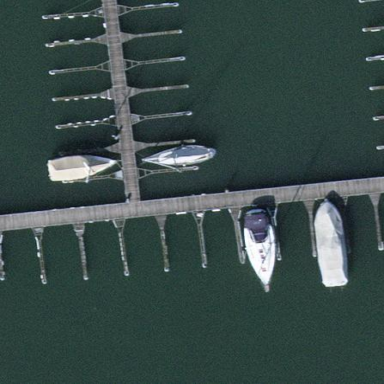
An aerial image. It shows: Man-made pier.